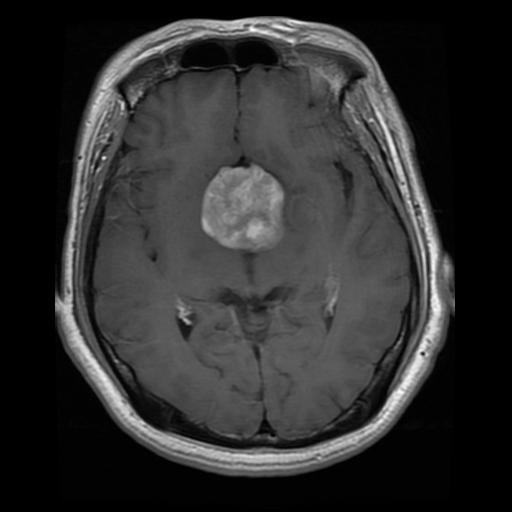
Label: pituitary